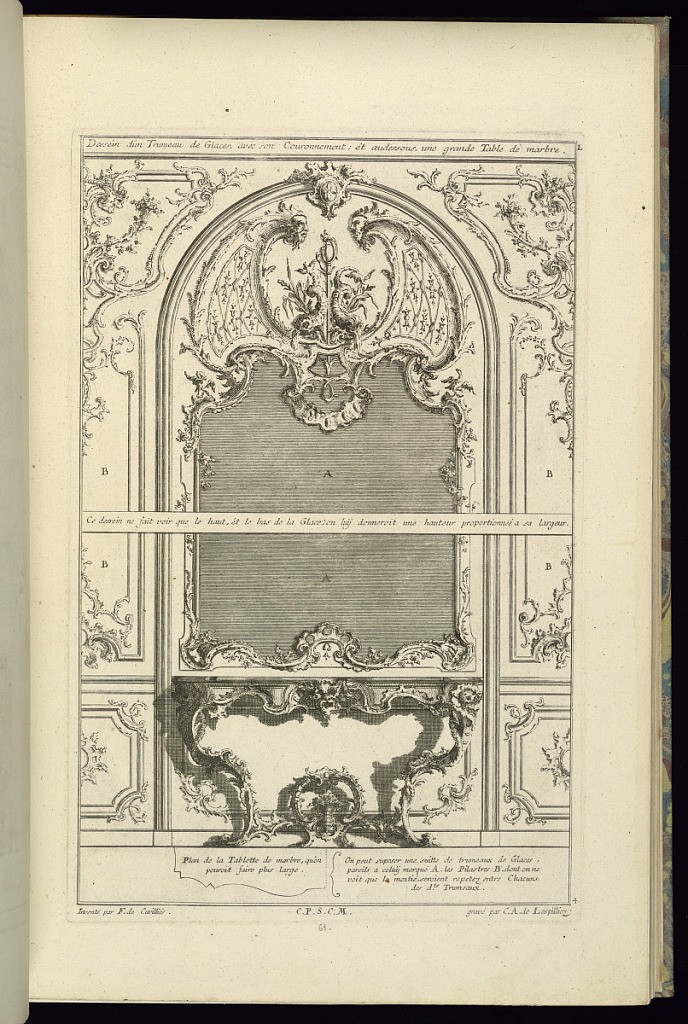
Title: Design for Upper Part of a Trumeau with a Mirror and a Console Table
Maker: François de Cuvilliés the Elder, Belgian, 1695 - 1768
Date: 1745
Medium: Etching and engraving on off-white laid paper
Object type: Print
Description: Design for a console table with a mirror above and ornament all around the walls. The plate is signed and numbered.